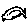
Label: fish